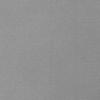
Label: dusty